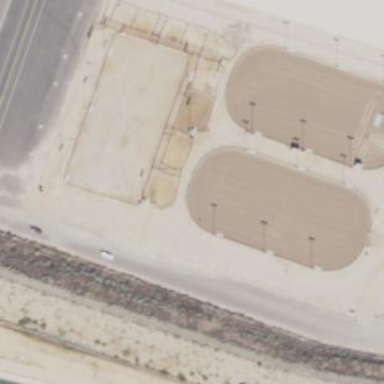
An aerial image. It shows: Horse riding area with wire fence on dirt surface.